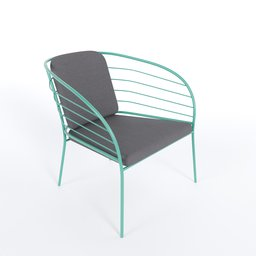
Label: furniture